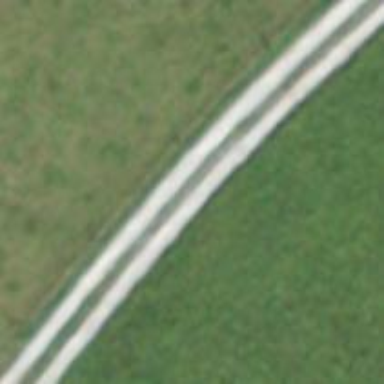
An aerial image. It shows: Track with grade 2 tracktype.